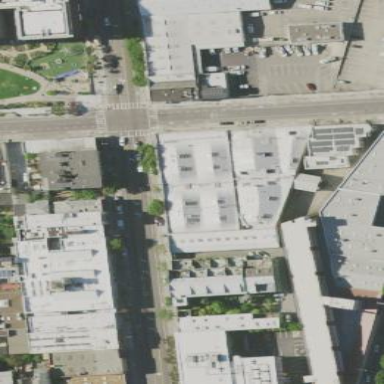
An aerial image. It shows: Warehouse.